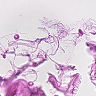
Metastatic tissue present: no